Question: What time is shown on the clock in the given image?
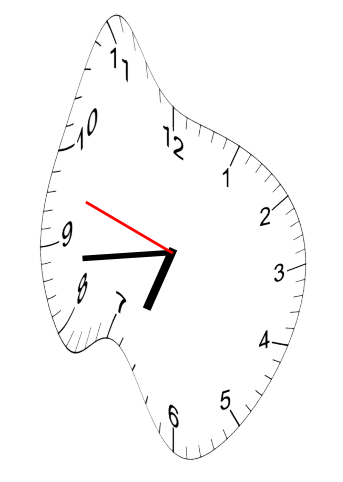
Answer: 06:43:48